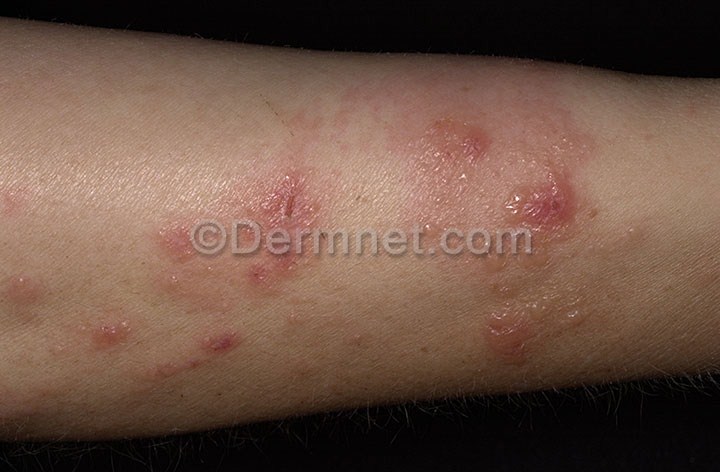
Disease: Poison Ivy Photos and other Contact Dermatitis